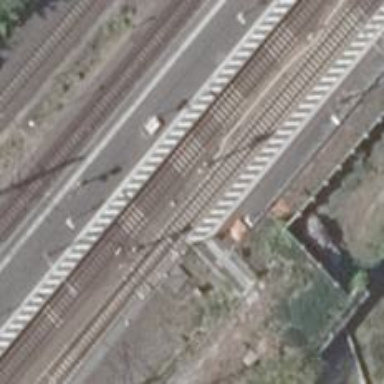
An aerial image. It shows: Railway with electrified contact lines.